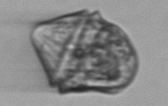
Label: Gyrodinium